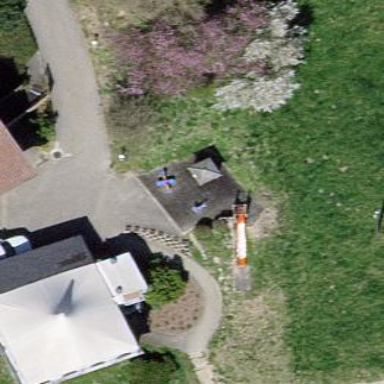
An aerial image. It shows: Playground with playground theme.